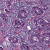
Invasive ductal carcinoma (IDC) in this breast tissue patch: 1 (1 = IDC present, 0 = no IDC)